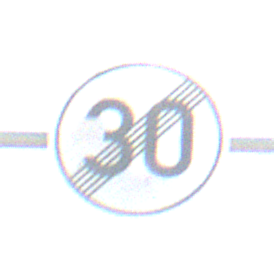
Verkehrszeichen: EndeGeschwindigkeit30
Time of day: MorningAfternoon
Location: Outdoor (Suburban)
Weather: PartlyCloudy
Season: NotSpecified
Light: Natural